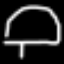
Label: mushroom